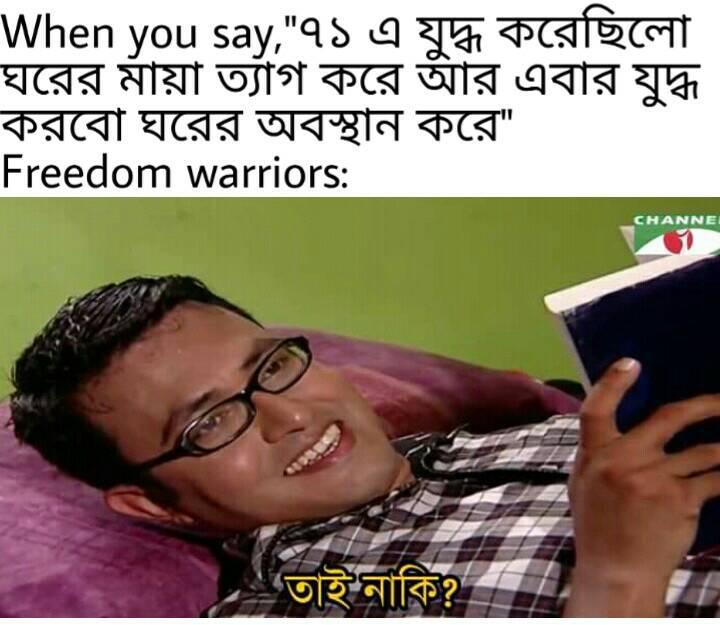
Caption: When you say ,  " ৭১ এ যুদ্ধ করেছিলো ঘরের মায়া ত্যাগ করে আর এবার যুদ্ধ করবো ঘরের অবস্থান করে "    Freedom warriors:    তাই নাকি ?
Label: non-hate